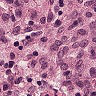
Metastatic tissue present: no